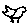
Label: bird